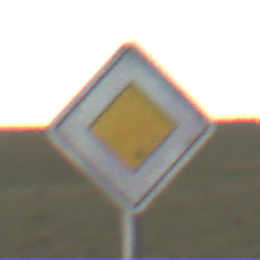
Verkehrszeichen: Vorfahrtsstrasse
Umgebung: Outdoor, Nature
Tageszeit: Night
Wetter: Overcast
Licht: Artificial
Jahreszeit: NotSpecified
Kontrast: LowContrast